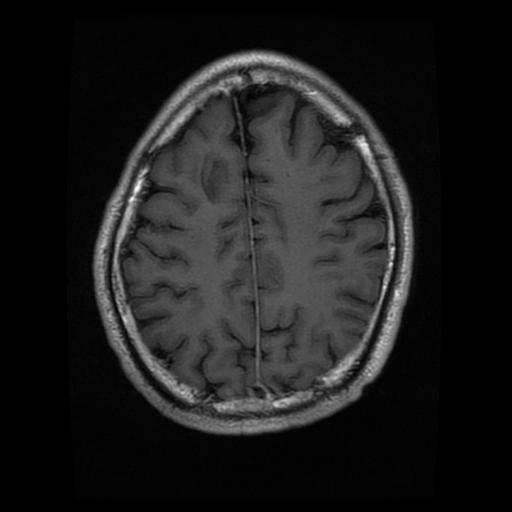
Label: glioma